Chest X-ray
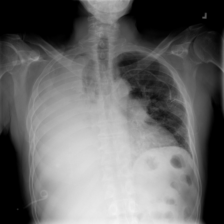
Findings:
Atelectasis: negative
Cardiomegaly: negative
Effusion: negative
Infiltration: positive
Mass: negative
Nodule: positive
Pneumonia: negative
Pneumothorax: negative
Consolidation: negative
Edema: negative
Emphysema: negative
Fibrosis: negative
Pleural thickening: negative
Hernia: negative